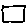
Label: square